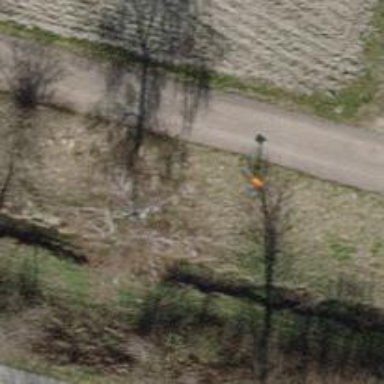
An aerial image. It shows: Pipeline marker.